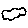
Label: cloud